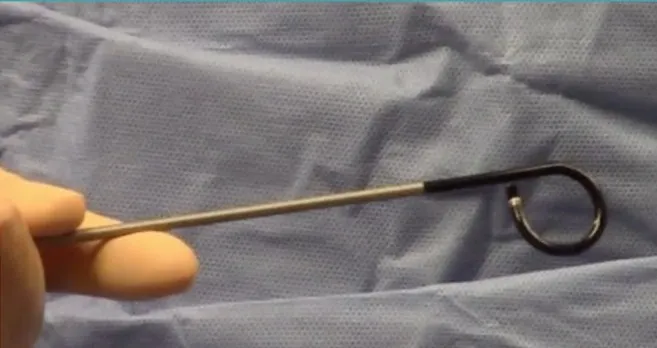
LithoVue out of the package reliable 270. deflectability at the start of each case.
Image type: radiology (x_ray)